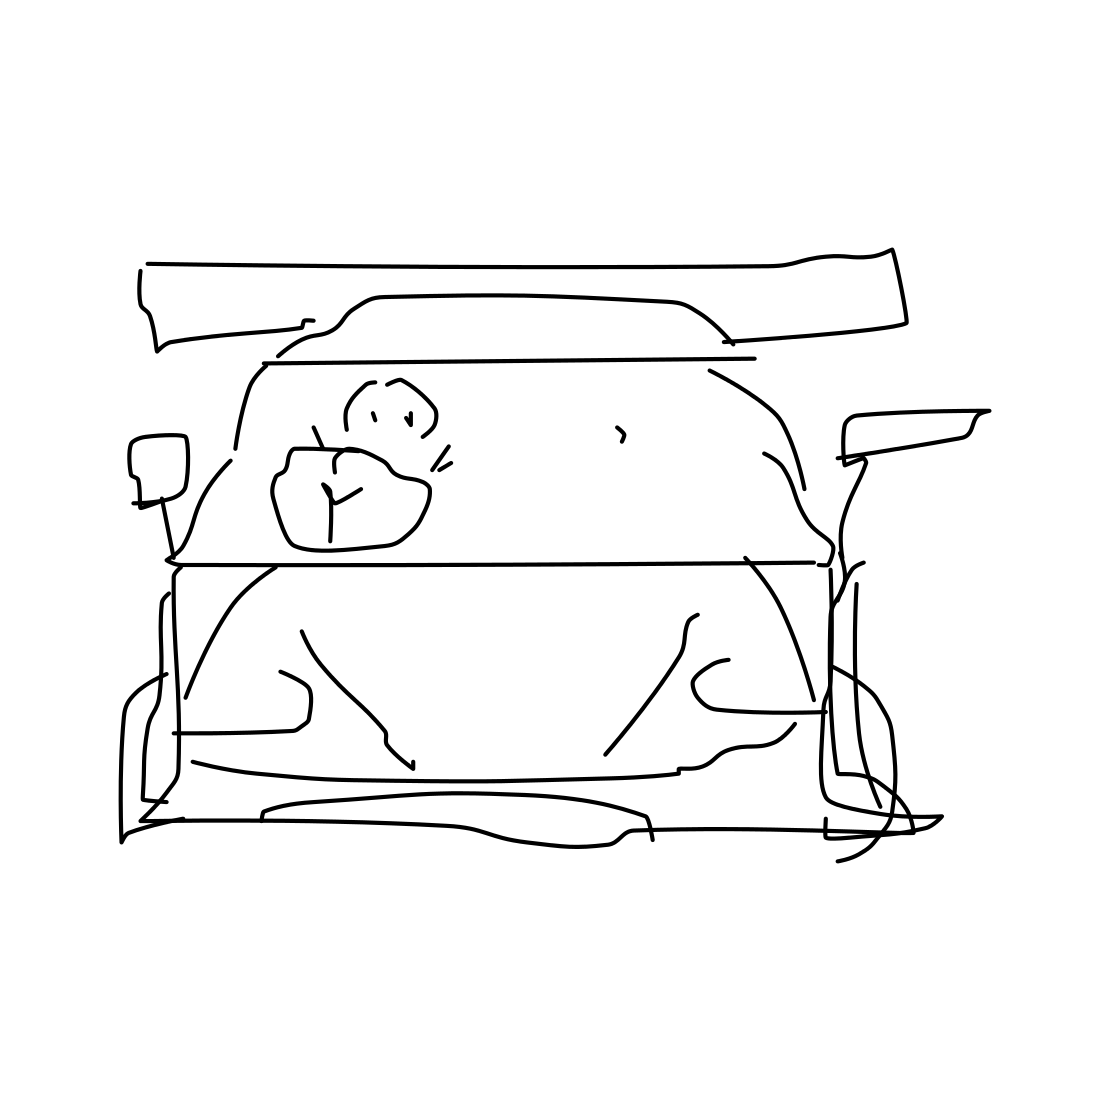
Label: race car